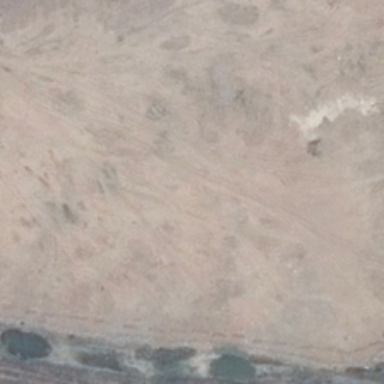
Several green trees are near a piece of bareland .